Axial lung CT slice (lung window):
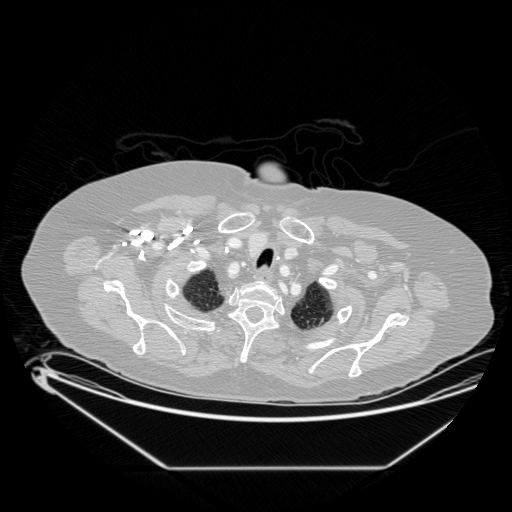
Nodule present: no